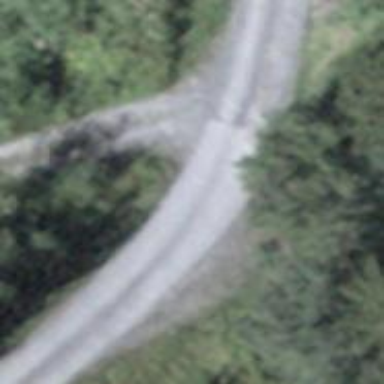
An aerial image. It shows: Unclassified road with gravel surface.